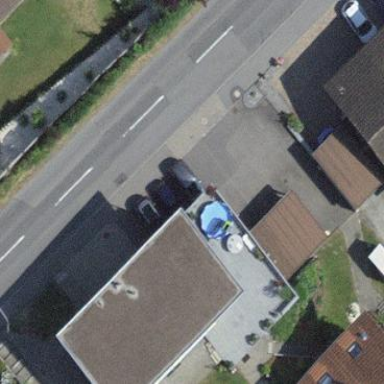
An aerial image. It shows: Small solar photovoltaic panel generator on the roof of building.